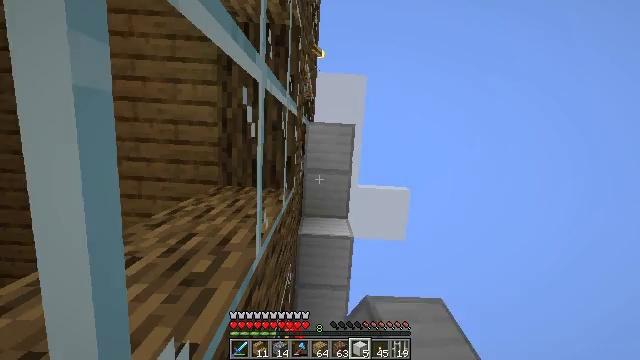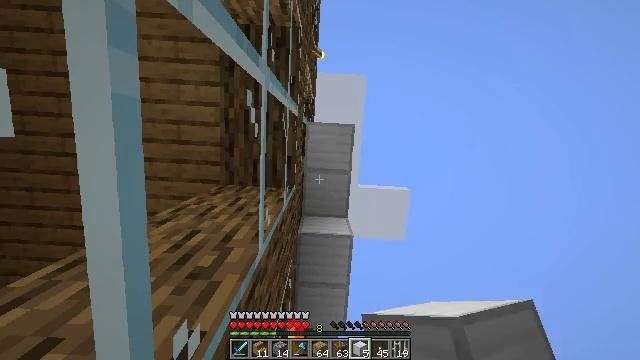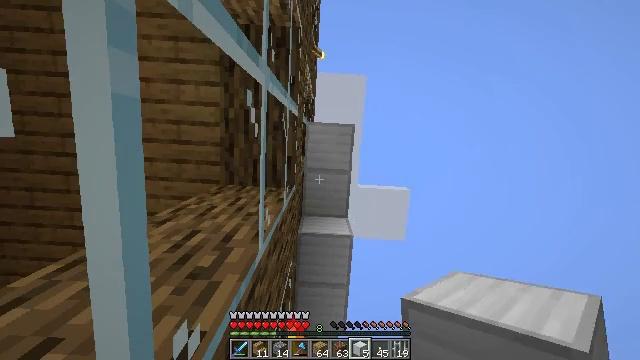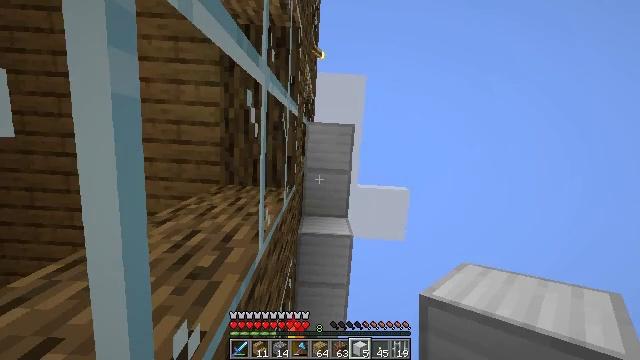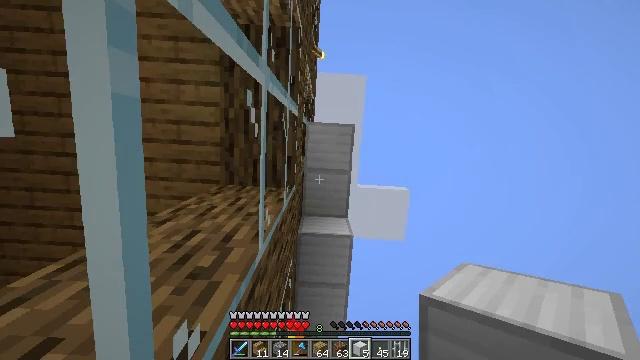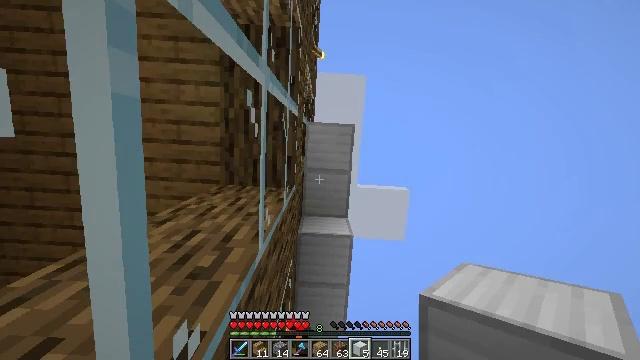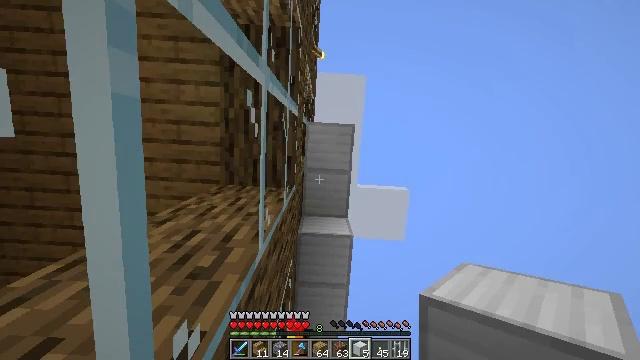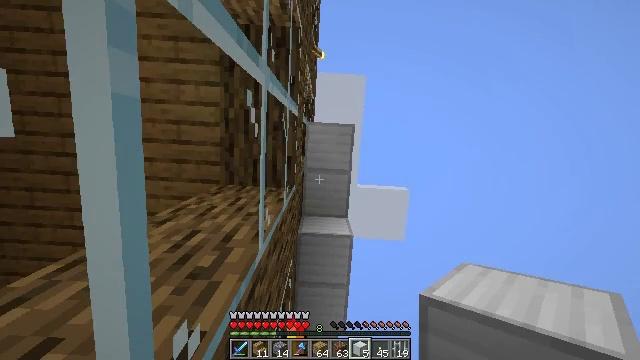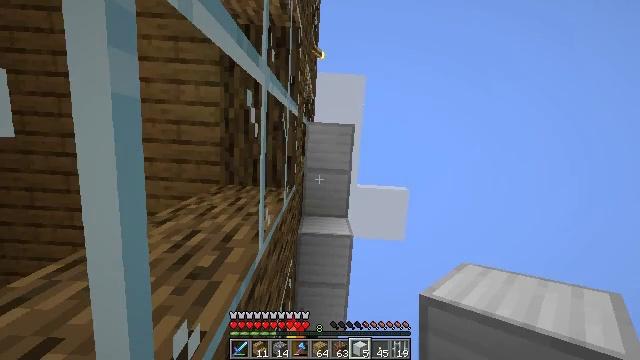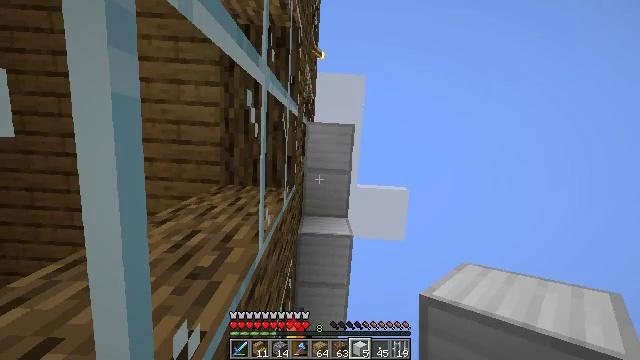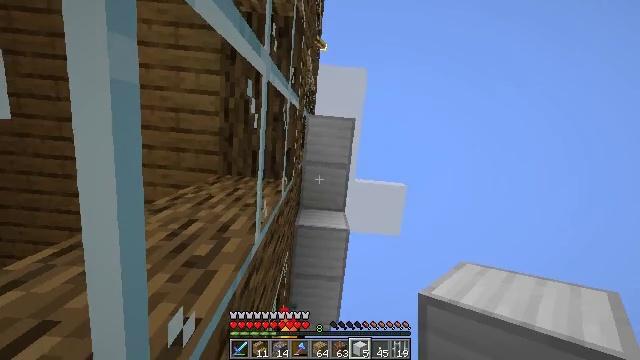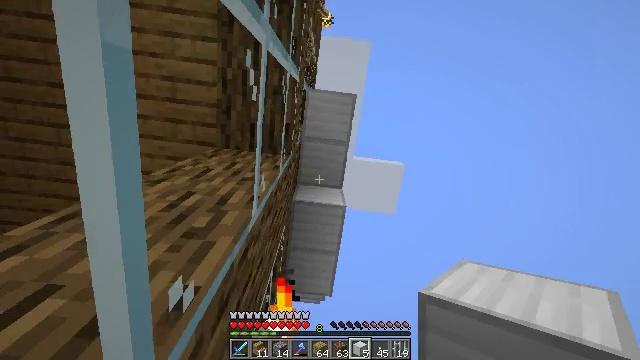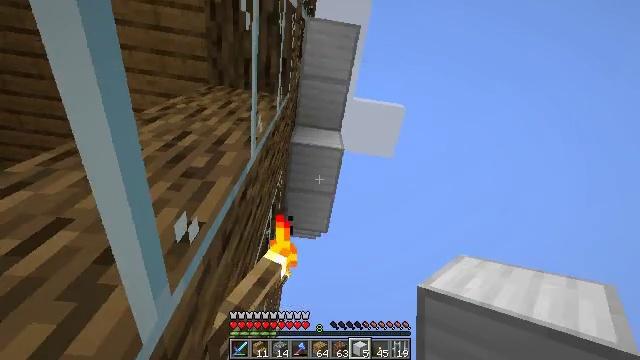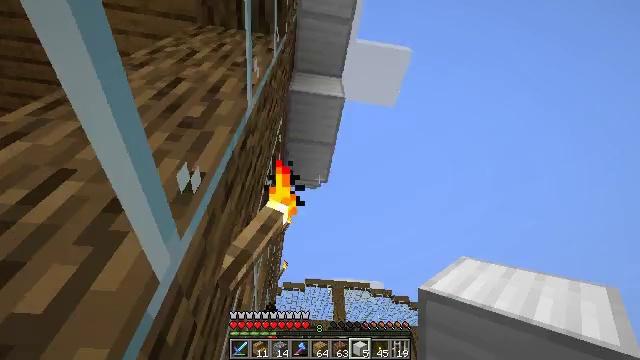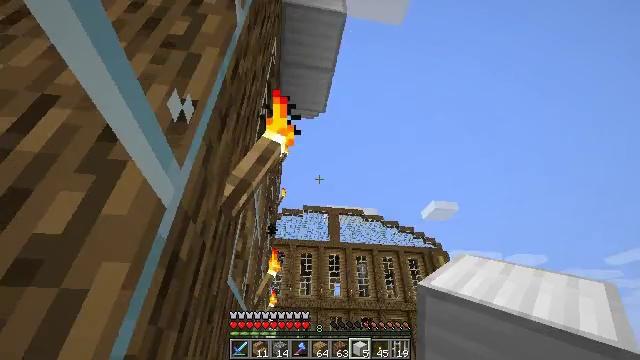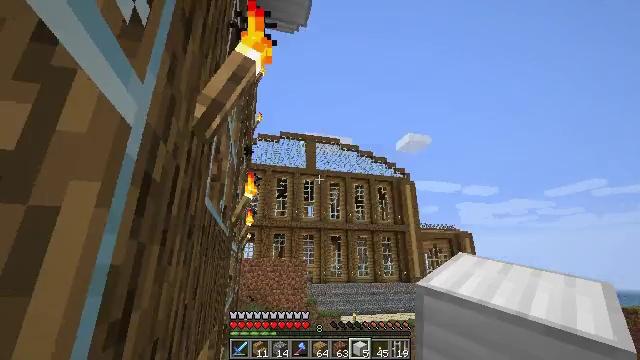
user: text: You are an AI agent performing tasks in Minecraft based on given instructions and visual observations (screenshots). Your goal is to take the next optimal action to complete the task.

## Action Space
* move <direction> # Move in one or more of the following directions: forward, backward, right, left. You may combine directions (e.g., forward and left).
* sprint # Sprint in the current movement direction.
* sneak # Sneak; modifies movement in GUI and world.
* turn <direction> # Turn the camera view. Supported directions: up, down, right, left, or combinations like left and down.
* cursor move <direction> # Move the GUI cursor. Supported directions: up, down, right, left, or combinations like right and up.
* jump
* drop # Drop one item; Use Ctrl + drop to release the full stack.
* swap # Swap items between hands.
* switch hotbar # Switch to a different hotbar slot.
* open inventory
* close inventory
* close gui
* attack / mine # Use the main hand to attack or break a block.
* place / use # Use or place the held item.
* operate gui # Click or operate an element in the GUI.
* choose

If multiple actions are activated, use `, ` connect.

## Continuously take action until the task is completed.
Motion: motion action
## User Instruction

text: Gather the iron block using a pickaxe.
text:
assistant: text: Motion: no_op
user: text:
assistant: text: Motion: no_op
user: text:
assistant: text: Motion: no_op
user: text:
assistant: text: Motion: no_op
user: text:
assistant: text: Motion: no_op
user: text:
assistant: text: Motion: no_op
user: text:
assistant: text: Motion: no_op
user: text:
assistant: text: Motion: no_op
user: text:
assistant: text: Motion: no_op
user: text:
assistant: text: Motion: turn right and down
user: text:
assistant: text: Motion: turn right and down
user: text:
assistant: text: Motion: turn right and down
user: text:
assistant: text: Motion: turn down
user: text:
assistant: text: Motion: turn down
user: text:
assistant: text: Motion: turn right and down
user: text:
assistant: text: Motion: turn right and down
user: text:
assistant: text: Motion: turn right and down
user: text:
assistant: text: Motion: turn right and down
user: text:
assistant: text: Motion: turn right and down
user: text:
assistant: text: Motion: turn right and down
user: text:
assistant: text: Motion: move forward, turn right and down
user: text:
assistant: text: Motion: move forward, turn down
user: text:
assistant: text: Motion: move forward, turn right
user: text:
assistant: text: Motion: move forward
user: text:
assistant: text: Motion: move forward
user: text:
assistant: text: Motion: move forward
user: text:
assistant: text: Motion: move forward, sprint
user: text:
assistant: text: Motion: move forward, sprint, turn left
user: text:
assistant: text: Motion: move forward, sprint
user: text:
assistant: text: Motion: move forward, sprint